Aerial crown-view tile of a tropical tree (Barro Colorado Island, Panama), acquired 20250512:
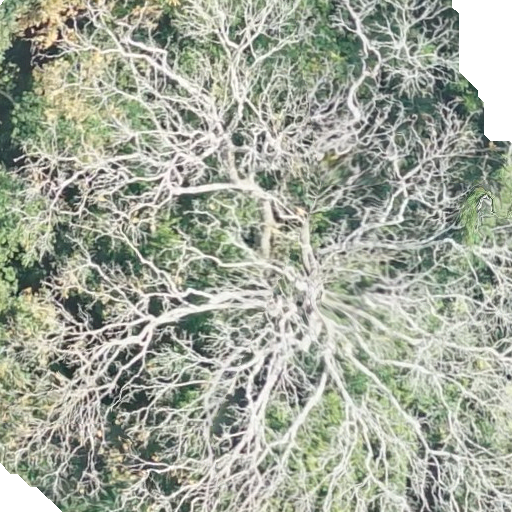
Species: Dipteryx oleifera
GBIF accepted scientific name: Dipteryx oleifera
Crown area: 504.009 m²